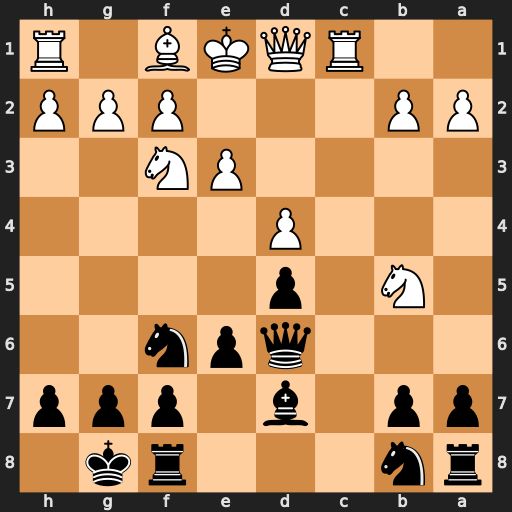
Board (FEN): rn3rk1/pp1b1ppp/3qpn2/1N1p4/3P4/4PN2/PP3PPP/2RQKB1R
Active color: b
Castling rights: K
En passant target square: -
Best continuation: Bxb5 Bxb5 Qb4+